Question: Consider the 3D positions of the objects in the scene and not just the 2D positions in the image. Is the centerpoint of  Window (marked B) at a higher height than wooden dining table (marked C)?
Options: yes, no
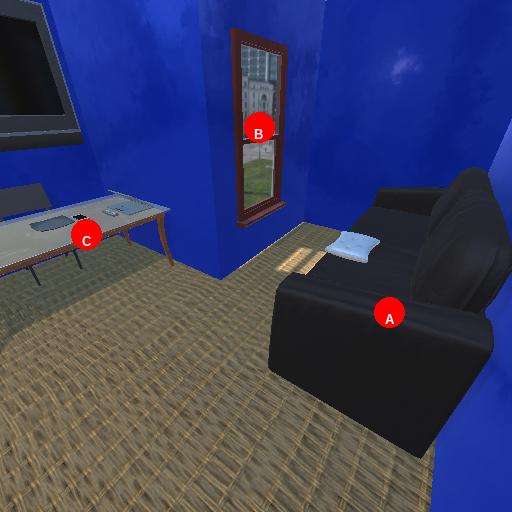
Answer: yes